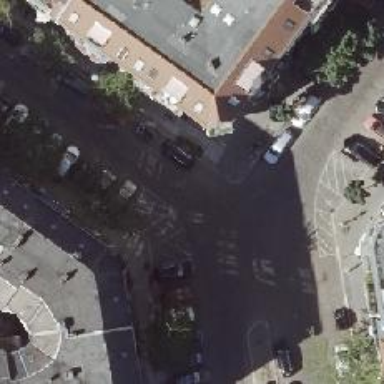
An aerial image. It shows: Unmarked crossing on footway.